Question: Hello i am beginner in jav and coding Address Book in Java , for that i am using GridBagLayout . see attached image for 'JTextArea' coordinates are 'gridx=0' ; 'gridy=0' and for 'JButton1' 'gridx=1;' and 'gridy=0;' but i am confused for 'Jbutton2' as i did try 'gridx=1' and 'gridy=1' but (did try other sol as well ) but that is not plotted in right place as shown in image attached .. please can someone clarify me this i am really stuck int it !i did this picrue in paint to show what i am trying to do ,

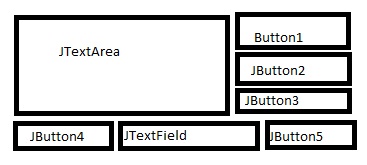
Answer: GridBagLayout isn't that friendly when you are just beginning to learn about layout managers. You should start with simpler layout managers such as BoxLayout or even GridLayout.
Here's <URL> .
For example, you can use a BoxLayout (Vertical) for your JFrame and first divide up your JFrame into 2 JPanels. We'll call these 2 JPanel's 'top' and 'bottom':
- 'top'- 'top''top_left''top_right'- 'top_left'- 'top_right'- 'bottom'
Hopefully this is enough to show you the hierarchical idea of how a Java GUI is decomposed.